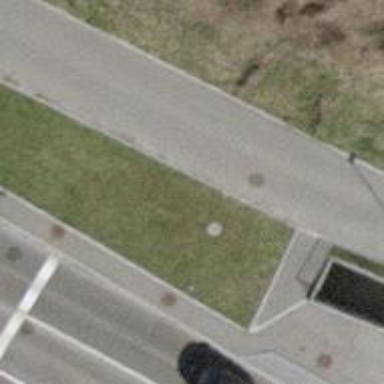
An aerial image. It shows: Footway on asphalt surface passing through tunnel.